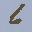
Label: 6